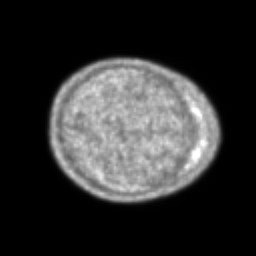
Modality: PET
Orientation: axial
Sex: female
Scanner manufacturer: ge